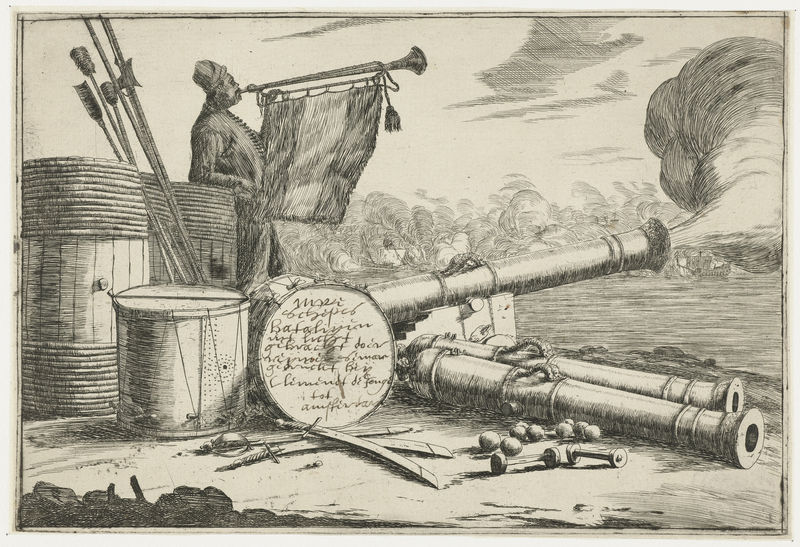
Titel: Titelblad met de uitrusting van een oorlogsschip en een trompetspeler
Künstler: Reinier Nooms
Standort: Amsterdam
Institution: Rijksmuseum
Schlagwörter: himmel, kampf, mann, meer, hut, schwarz, zeichnung, hügel, rauch, boot, schiff, schrift, fahne, grafik, krieg, kanone, druck, stich, schwerter, säbel, text, waffen, soldat, kugel, kugeln, degen, fass, trommel, himme, kanonen, speere, fässer, schuß, zeicnung, trompete, farbiger, abfeuern, stopfer, schudd